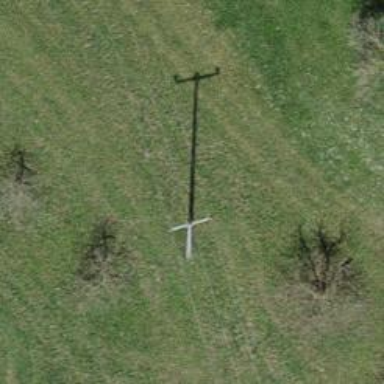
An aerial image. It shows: Minor power line.